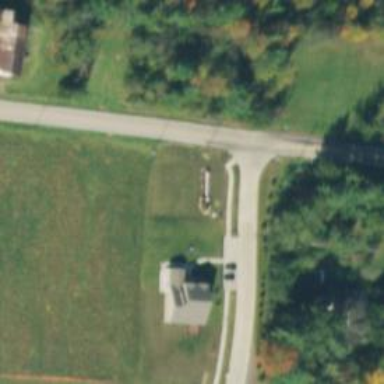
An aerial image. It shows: Unmarked road crossing.